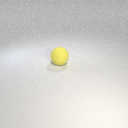
large yellow rubber sphere